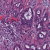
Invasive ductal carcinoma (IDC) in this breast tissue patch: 1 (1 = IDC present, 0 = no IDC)